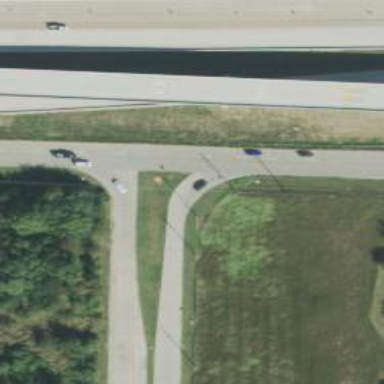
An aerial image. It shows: Secondary road with frontage road alongside.